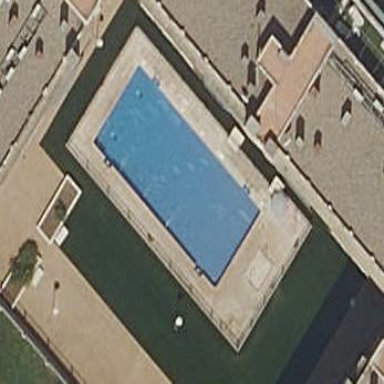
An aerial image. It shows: Swimming pool located in leisure land.